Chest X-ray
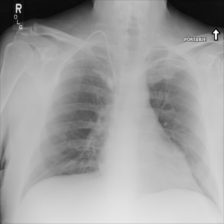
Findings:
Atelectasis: negative
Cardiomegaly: negative
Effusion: negative
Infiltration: negative
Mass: negative
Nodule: negative
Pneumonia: negative
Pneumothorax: negative
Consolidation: negative
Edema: negative
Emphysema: negative
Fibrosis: negative
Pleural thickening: negative
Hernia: negative